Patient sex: M
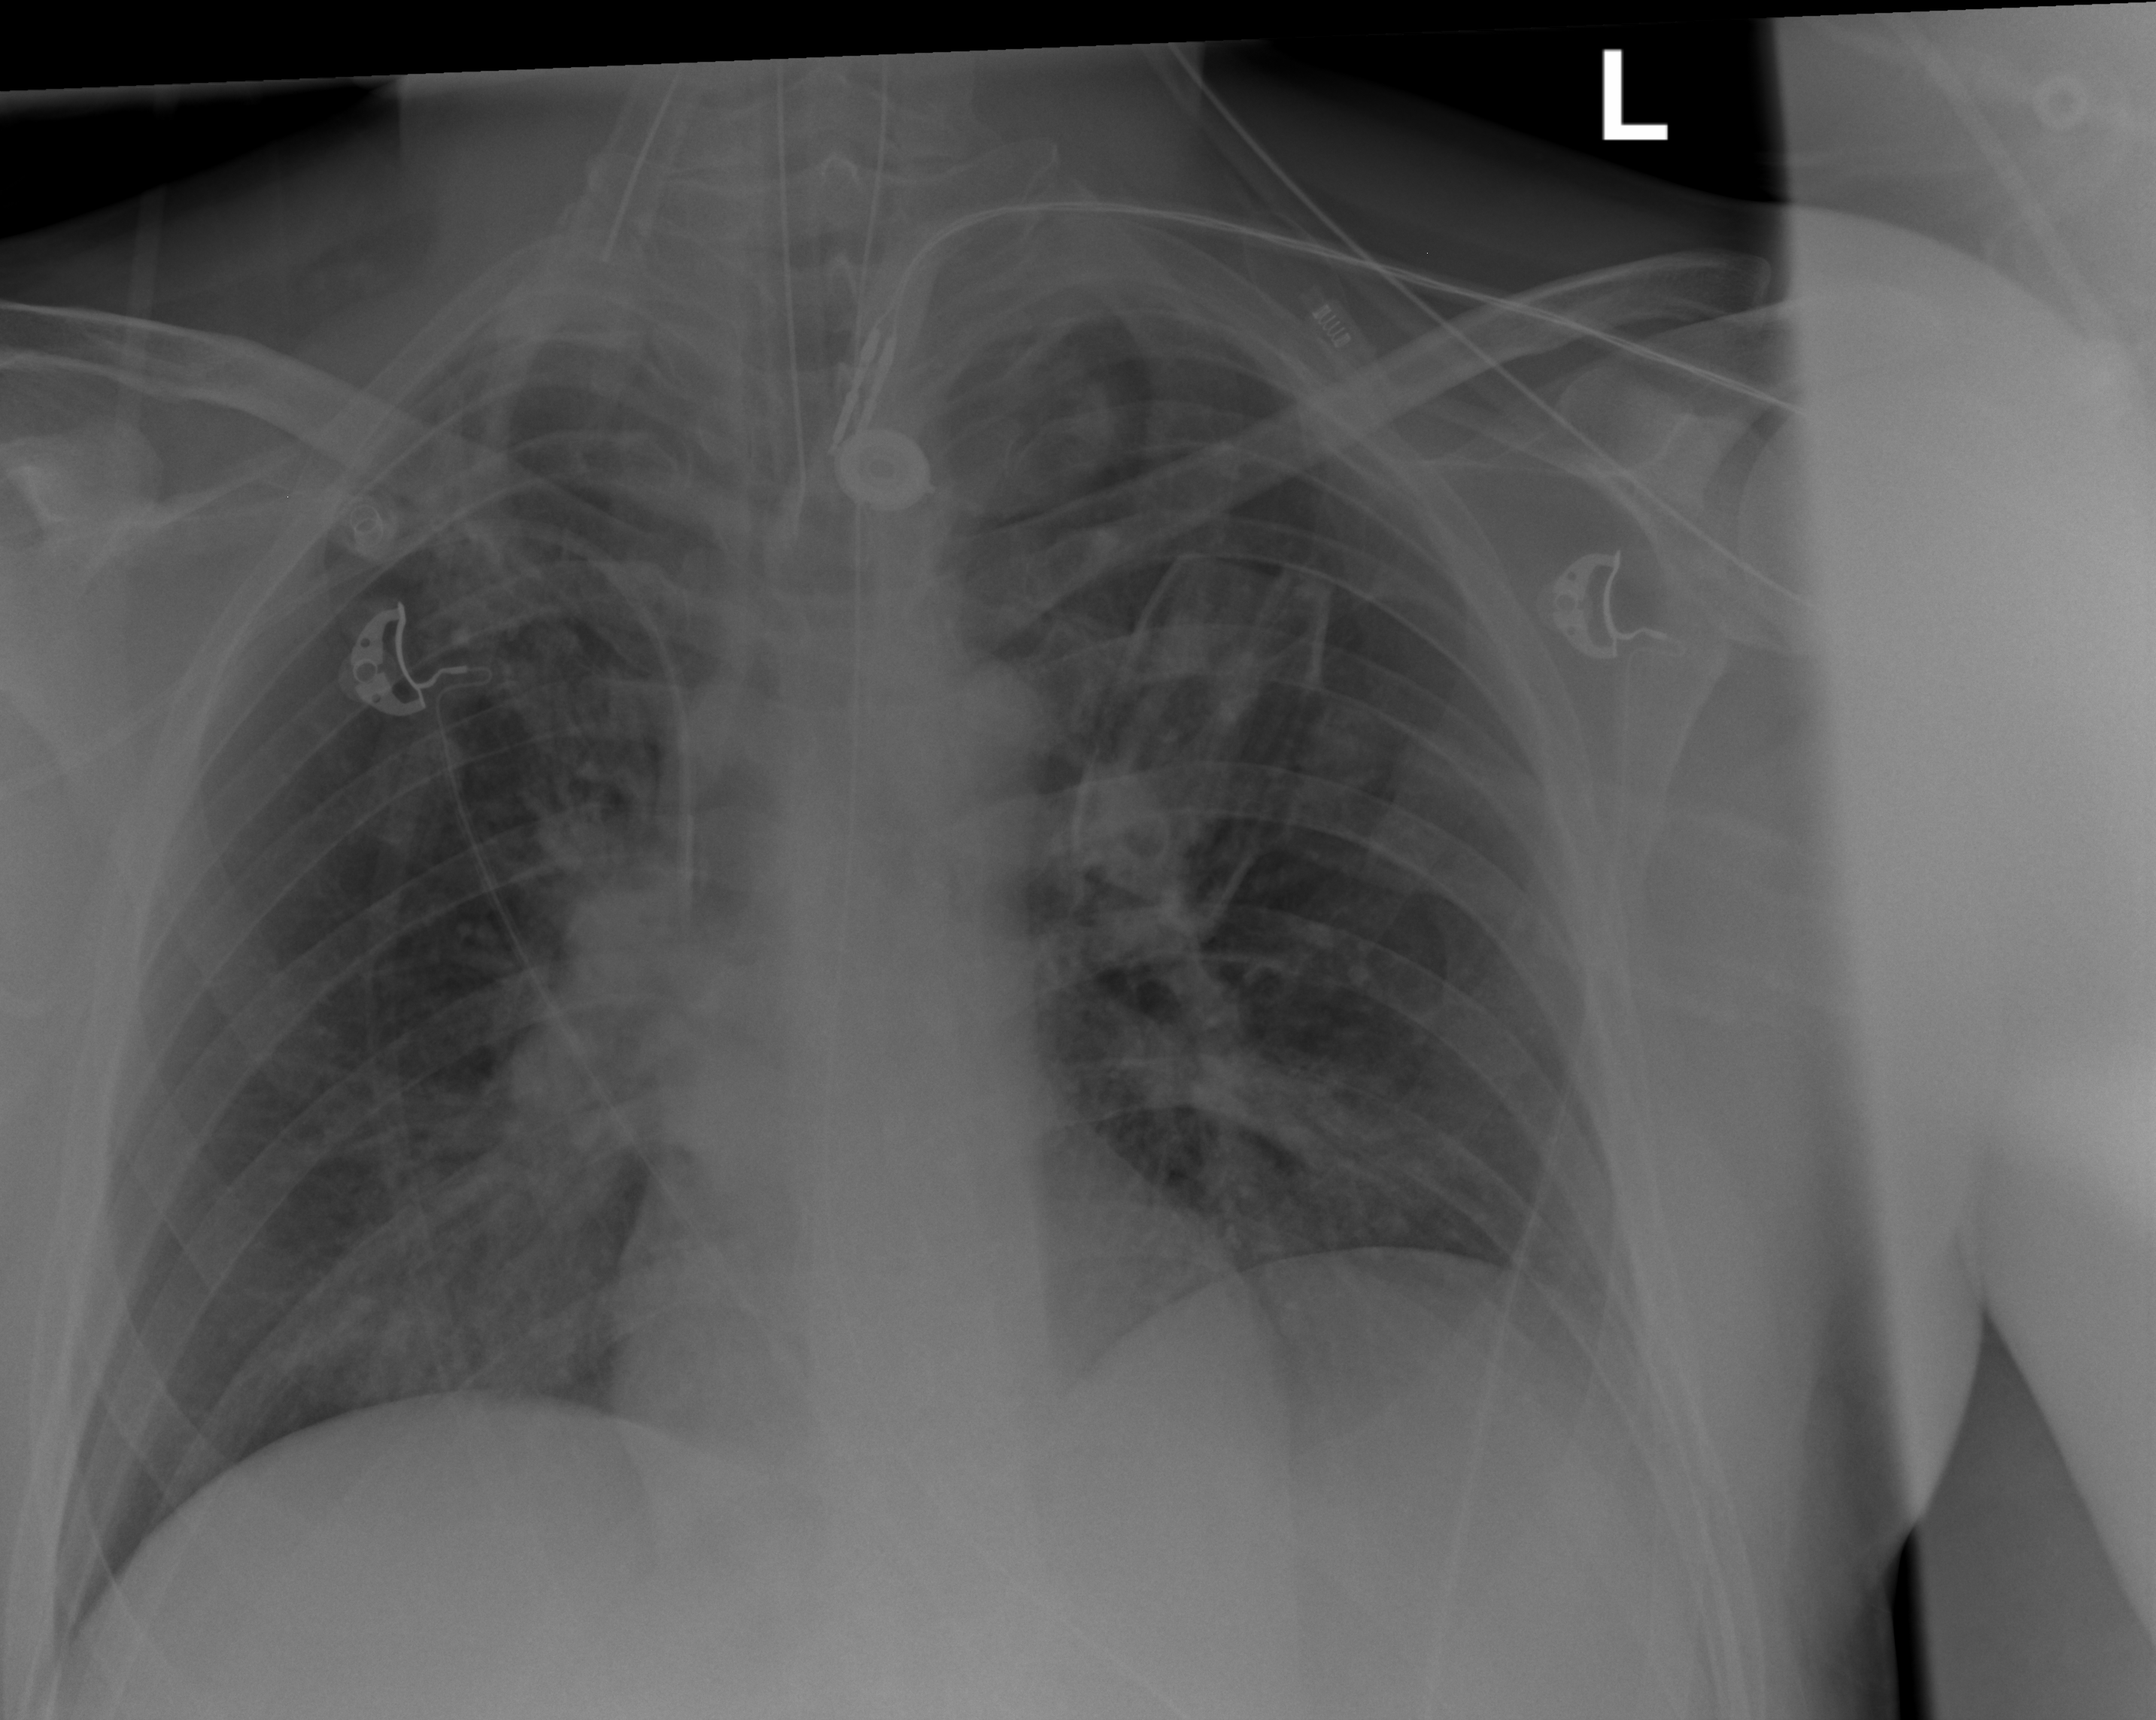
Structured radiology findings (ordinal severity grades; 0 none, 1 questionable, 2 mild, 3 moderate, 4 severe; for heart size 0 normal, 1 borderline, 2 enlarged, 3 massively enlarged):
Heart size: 0
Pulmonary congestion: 2
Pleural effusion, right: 0
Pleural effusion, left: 1
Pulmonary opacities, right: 2
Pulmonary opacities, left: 2
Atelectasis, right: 2
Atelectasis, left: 2